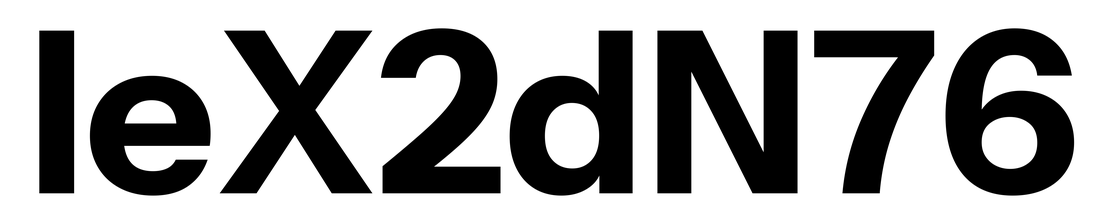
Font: InstrumentSans_Bold